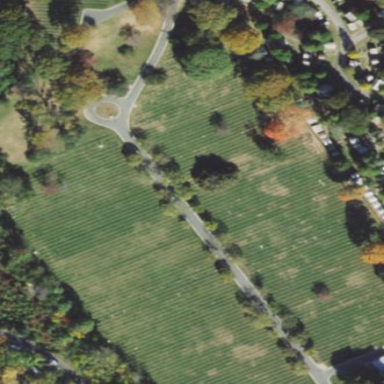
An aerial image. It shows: Cemetery.